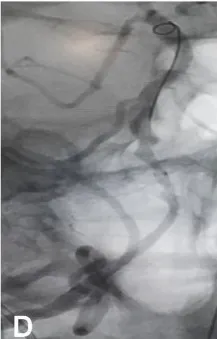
Collapse of the stent proximal end and management. After the micro-guidewire was sent to the distal segment of the basilar artery,. Is the local enlargement of. Between the proximal and distal markers of stent.
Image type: radiology (x_ray)